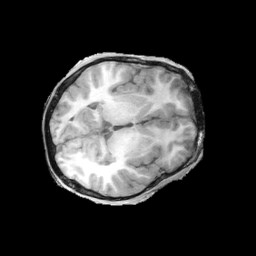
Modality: T1w
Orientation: axial
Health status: ill
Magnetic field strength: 3 T